Question: i have looked for a simple solution for my problem but i couldn't find any simple one.
From server i receive some messages which are strings like this :
> "error": {
"message": "Incorrect email and/or password"
}
or this :
> "error": {
"message": "You need to complete all fields"
}
Each time for each call from server it will return different message.
In my alert view i need to show message part only like : .
I tried this codes :
'''
NSDictionary *userInfo = [error userInfo];
NSString *errorString = [userInfo objectForKey:@"error"];
NSArray* foo = [errorString componentsSeparatedByString: @"message"];NSString* day = [foo objectAtIndex: 1];
NSCharacterSet *trim = [NSCharacterSet characterSetWithCharactersInString:@"\/:{}"];
NSString *result = [[day componentsSeparatedByCharactersInSet:trim] componentsJoinedByString:@" "];
NSLog(@"%@", result);
'''
But the problem is its not dynamic,
How can i get message part of this strings and remove all special characters inside them and set them into another string to show them in an alert dynamically ?

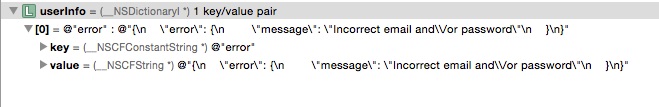
Answer: Are you sure you're getting NSString from the server? Can you try this string?
'''
NSString *errorMessage = userInfo[@"error"][@"message"];
'''
If after the first string of your code you've got '{ "error": { "message": "Incorrect email and/or password"} }' in errorMessage do the next:
'''
NSString *errorString = [userInfo objectForKey:@"error"];
NSError *err = nil;
//Here will be your message and other
NSDictionary *dict = [NSJSONSerialization JSONObjectWithData:[errorString dataUsingEncoding:NSUTF8StringEncoding] options:NSJSONReadingMutableContainers error:&err];
NSString *message = dict[@"error"][@"message"];
'''
But to be sure show what exactly do you have in userInfo dictionary (make screenshot of it at a breakpoint) and in errorString after
'''
NSString *errorString = [userInfo objectForKey:@"error"];
'''